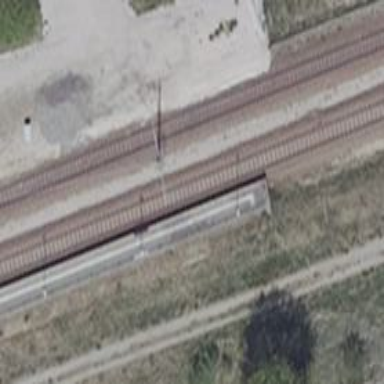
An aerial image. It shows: Railway milestone with catenary mast.